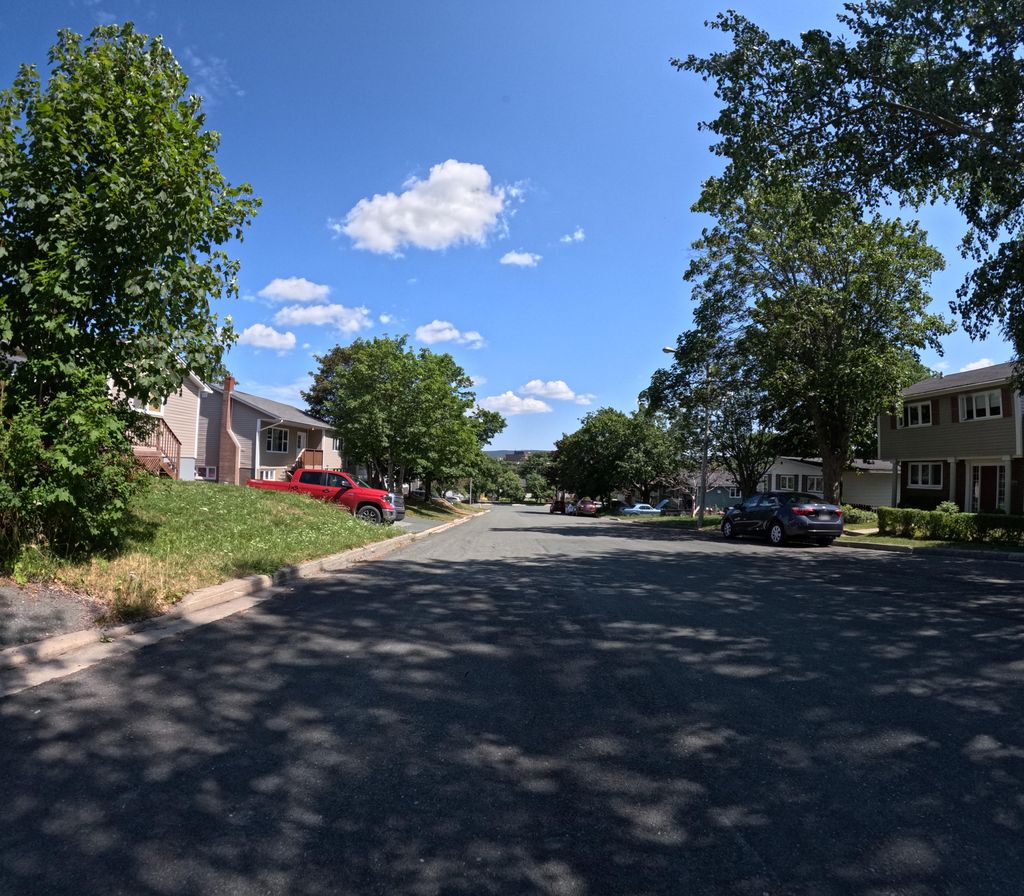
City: st_johns